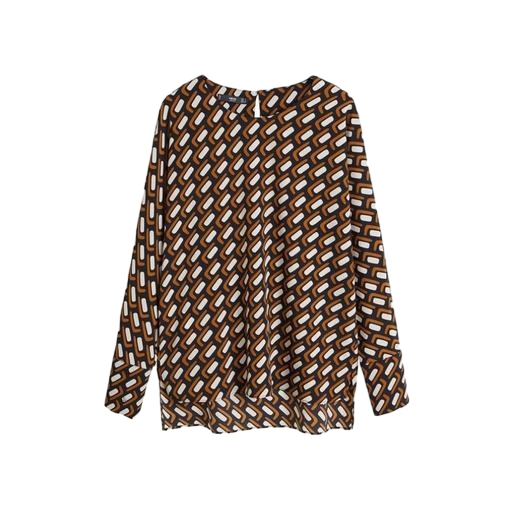
patterned shirt, printed shirt, patterned tee, white background